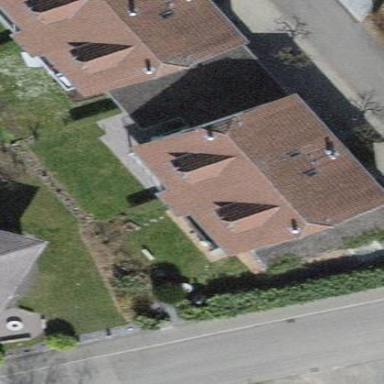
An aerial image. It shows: Terrace building.